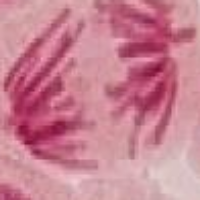
Label: anaphase